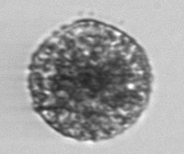
Label: Vicicitus_globosus